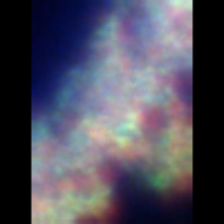
Taxon: Unknown_full_image
Group: Unknown